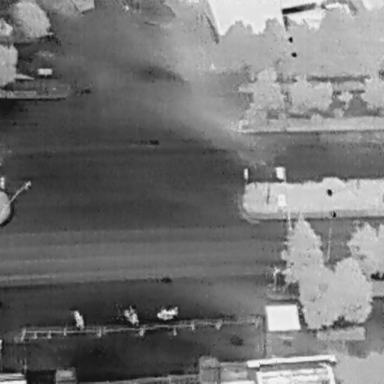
There are three Bicycles in the infrared image.